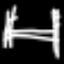
Label: bed